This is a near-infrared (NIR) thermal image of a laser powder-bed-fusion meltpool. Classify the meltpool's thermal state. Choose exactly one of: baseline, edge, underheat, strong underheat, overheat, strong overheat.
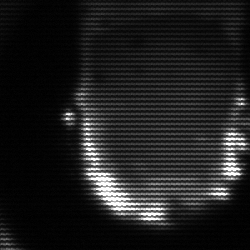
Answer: baseline